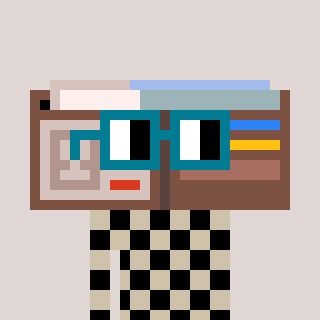
a pixel art character with square dark green glasses, a wallet-shaped head and a bege-colored body on a warm background